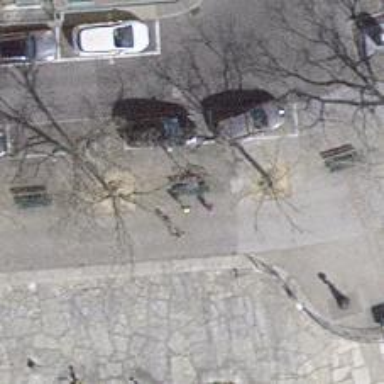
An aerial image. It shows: Bench for seating.